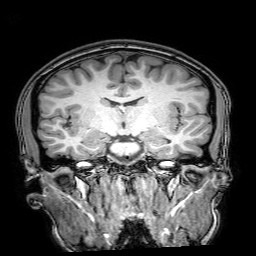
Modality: T1w
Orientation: sagittal
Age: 20
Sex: female